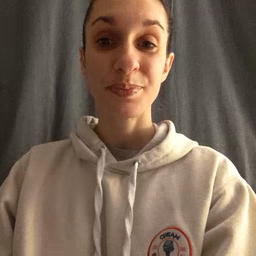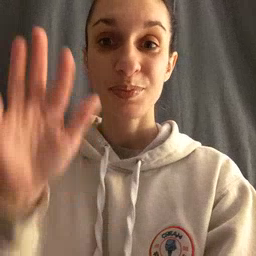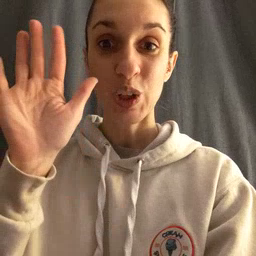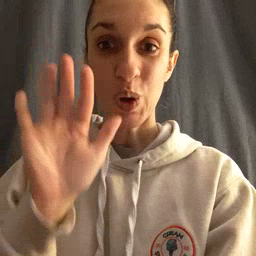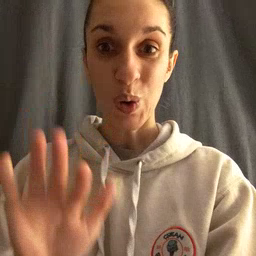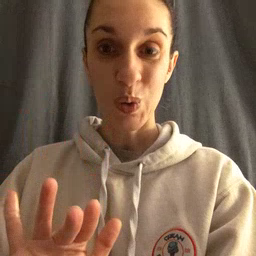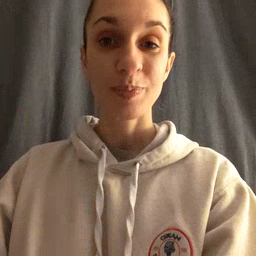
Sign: snow